Question: I just started a tutorial to learn C++ OpenGL using SDL. The steps shown in the videotutorial were done by using the IDE called Code Blocks, but I thought it was going to work also for Visual Studio 2012.
I downloaded the SDL2 developer which is for Windows x64 (my Windows 7 is 64 bits, but the Visual Studio 2012 I have is an x86 version)
To install the SDL2 in Visual Studio 2012, I put:
- - -
After that, I opened the IDE, made a new project and while I was writting the code, autocompletion popped up for specific SDL features, meaning success... until I tried to run it.
This is the code I wrote according to the videotutorial:
'''
#include "SDL.h"
int main(int argc, char* args[]){
SDL_Init(SDL_INIT_EVERYTHING);
SDL_Quit();
return 0;
}
'''
When I click on "Start Debugging" or "Start without debugging", after pressing yes to build it, the output comes with errors.
Here's a screenshot of the code I wrote, plus the output:

After that, I tried an older version of the SDL the tutorial was already using, which was the 1.2 (I overwrote few files of the newer version) but still no good results.
How do I fix it so I can practice with OpenGL + SDL features?
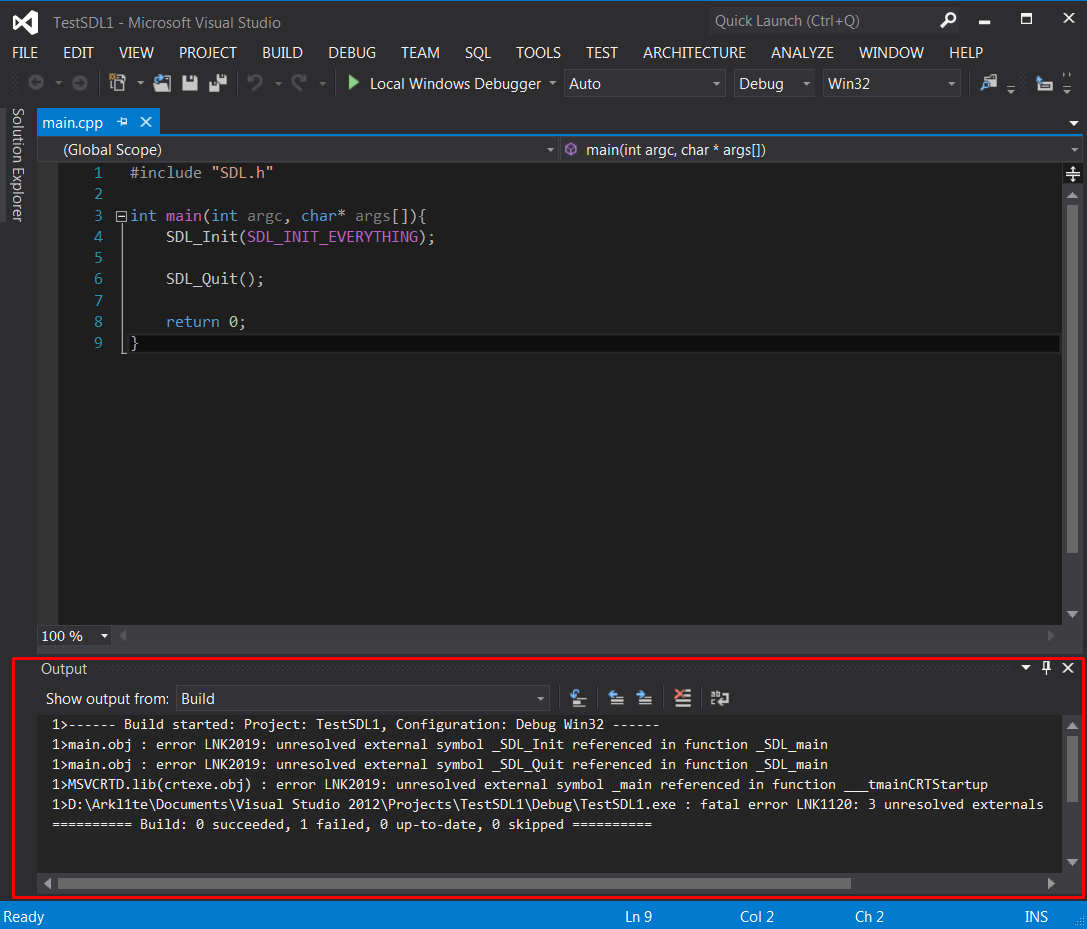
Answer: When you use a library in your project,
- '#include <*.h>'- '*.lib'- '*.dll''.lib'
---
When you compile code and add '#include <SDL.h>', the compiler runs through a list of possible directories its been given to find that file. There are some default directories already set up, but so you don't have a mess of all your libraries in one place it's possible to add more. For example, <URL>. If your SDL.h is in a subdirectory in an include directory it won't be found - eg. just check this shouldn't be '<SDL/SDL.h>' or something similar.
With the include path set and the correct '#include' your code can compile. Now it's the linking stage. You've got some code that says and the linker has to either find the actual code for those functions and link them (all the code can be found in the '.lib') or set up the program to link at runtime, (in which case the program needs to be able to find the '.dll', and I think on windows you need a '.lib' file that goes with it).
So in addition to the include directory you need a library directory. Also, just like you said to the compiler '#include <SDL.h>' you need to tell the linker to look for the code for those functions defined in 'SDL.h' in 'SDL.lib' (which may end up actually providing the code at runtime when loading 'SDL.dll'). I think specifying libraries could even be done through '#pragma' calls, but it's more common to see the library files specified as arguments to the linker program. As @ScottMcP-MVP said, 'SDL.lib''Project Properties->Configuration Properties->Linker->Input->Additional Dependencies'. If it still says 'unresolved external' that generally means the linker still can't find the file, so check for typos and double check the directories. Worst case is a mismatch between SDL.h and SDL.lib or SDL.lib was compiled with different options or a different compiler.
The error you're receiving is the linker saying 'SDL_Init'
Just as an example/recap all these GUI options end up going to the compiler/linker. So for example a full compile line might look like this:
'''
./compiler -I/path/to/my/includes -L/path/to/my/lib -lmylibrary.lib mycode.cpp -o myexecutable.exe
'''
Where 'mycode.cpp' contains '#include <mylibrary.h>'. Note that here the './compiler' is operating as both compiler and linker. The process could be split into:
'''
./compiler -I/path/to/my/includes mycode.cpp -o mycompiledcode.o
./linker -L/path/to/my/lib -lmylibrary.lib mycompiledcode.o -o myexecutable.exe
'''
Once you have your executable it needs to be able to find 'SDL.dll' when you run it. Exactly as you've done, the executable should search the windows system directory. It should also search its current directory. On linux you can set an 'rpath' (not sure on windows). If you keep getting 'application configuration incorrect' and the dll is definitely there it's time to grab <URL> and see what dll name the program is actually trying to load. Worst case is the application finds a different version of the dll or something else with the same name before the desired one.
Good luck. OpenGL is great fun!!
---
[]
You can use either x32 or x64 lib files, but all your code must be the same. It'll probably be easier to start with x32, and if you need fast 'double' computation and more ram then change. OpenGL doesn't have great support for x64 yet so it probably won't make much difference to you.
'Additional Dependencies' is where you put "'SDL.lib'". This file then needs to exist in one of visual studio's library directories. If you don't get unresolved externals from SDL anymore then that part is fixed.
Your '_main' error is probably to do with a <URL>:
'''
#include <SDL.h> //my include is <SDL2/SDL.h>, as I have both an SDL and SDL2 dir in my include path
#ifdef main
#undef main //remove SDL's main() hook if it exists
#endif
'''
An important thing to note: generally use '</>' to include external libraries and '"/"' to include headers within your project - <URL>